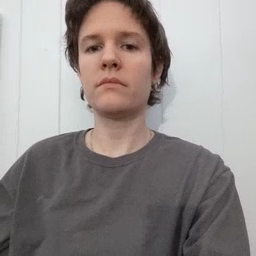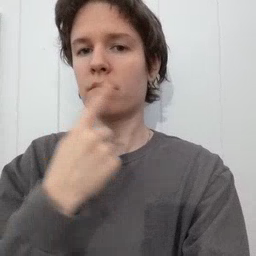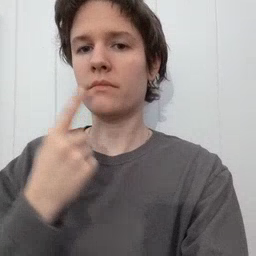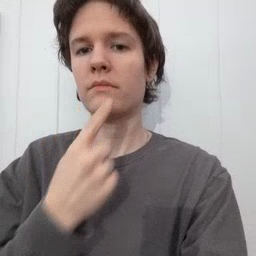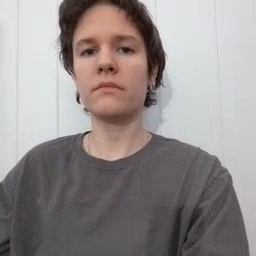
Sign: mouth